Interaction volume radius: 5 \u00c5
Interaction volume height: 10 \u00c5
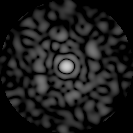
Disorder parameter: 0.8002